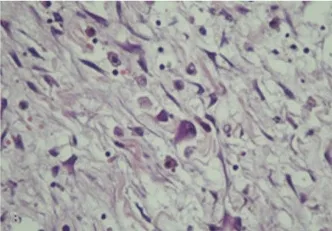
(B) H&E section show some atypical spindle and round cells with abundant eosinophilic cytoplasm (Rhabdomyolysis differentiation).
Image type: pathology (h&e)